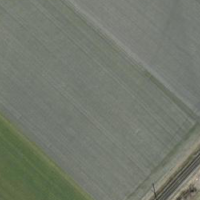
EUNIS habitat code: 52
Species observed at this site:
Cyperus esculentus